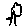
Label: tree